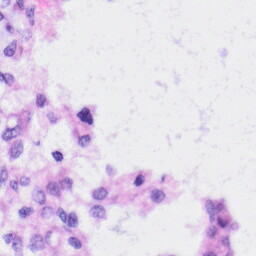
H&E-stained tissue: Liver